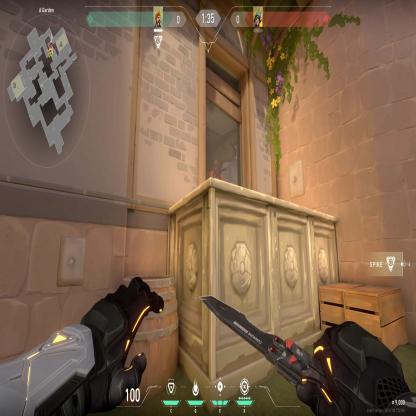
Label: enemy